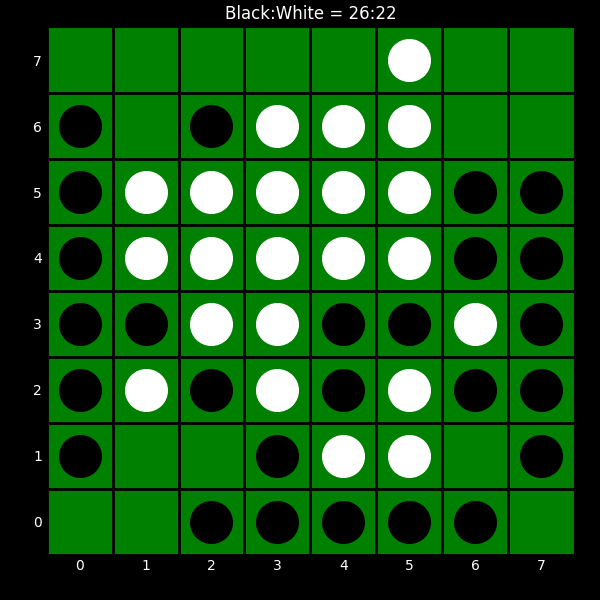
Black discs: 26
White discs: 22